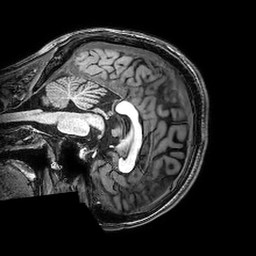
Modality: T1w
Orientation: sagittal
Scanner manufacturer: philips
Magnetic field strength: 3 T
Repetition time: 0.008345 s
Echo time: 0.00385 s